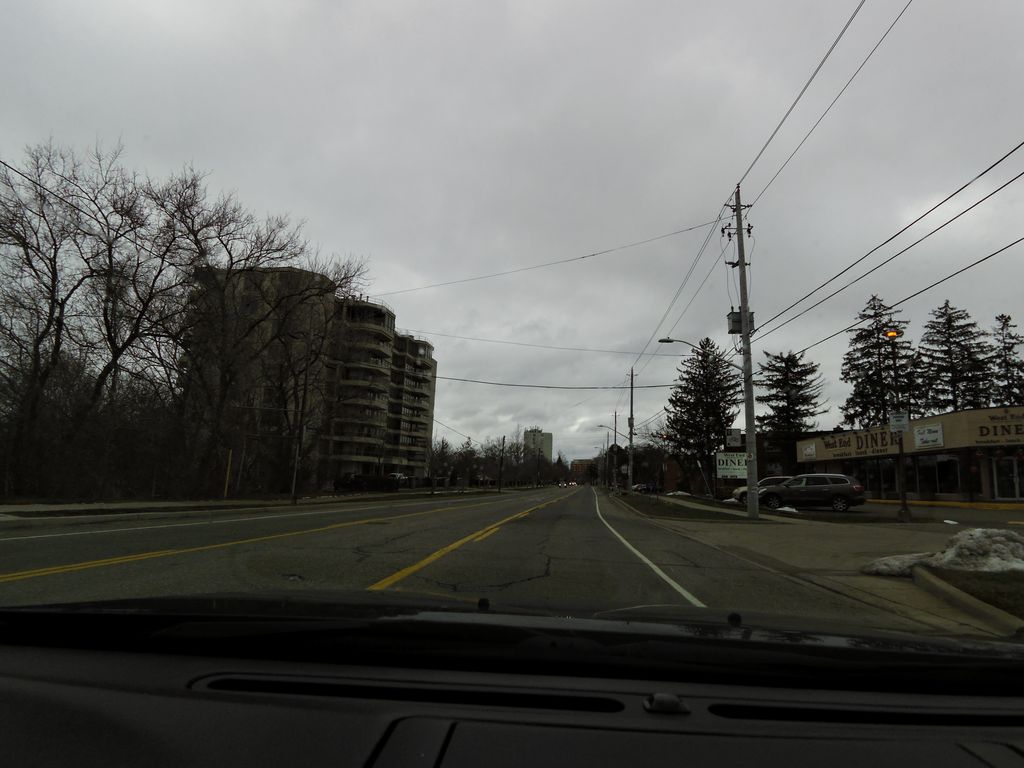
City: hamilton